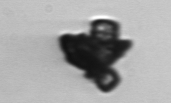
Label: Delphineis